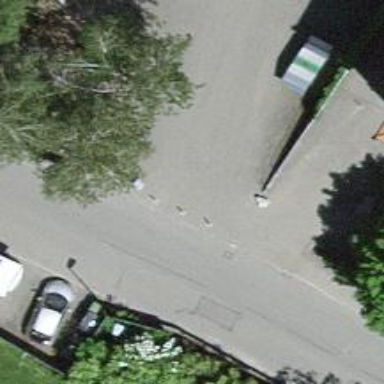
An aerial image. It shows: Bollard barrier.